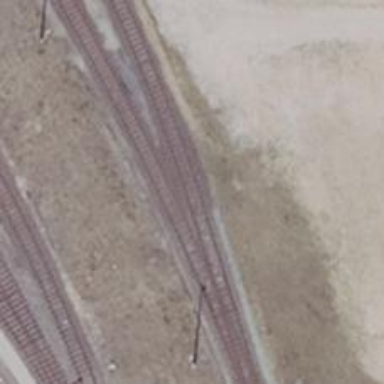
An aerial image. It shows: Railway yard in service.